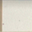
Piece: xx